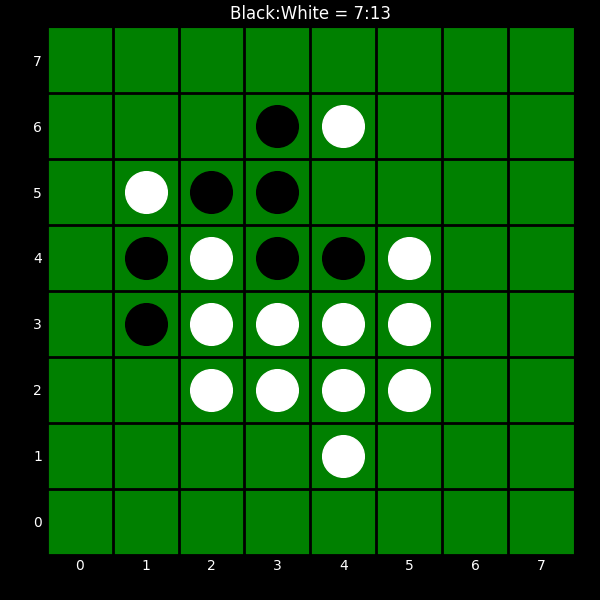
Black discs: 7
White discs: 13